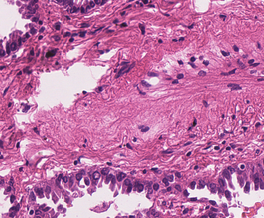
Tumor epithelial tissue: yes
Tumor-associated stroma tissue: yes
Normal tissue: no